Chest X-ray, AP view. Patient: 10 years old, sex F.
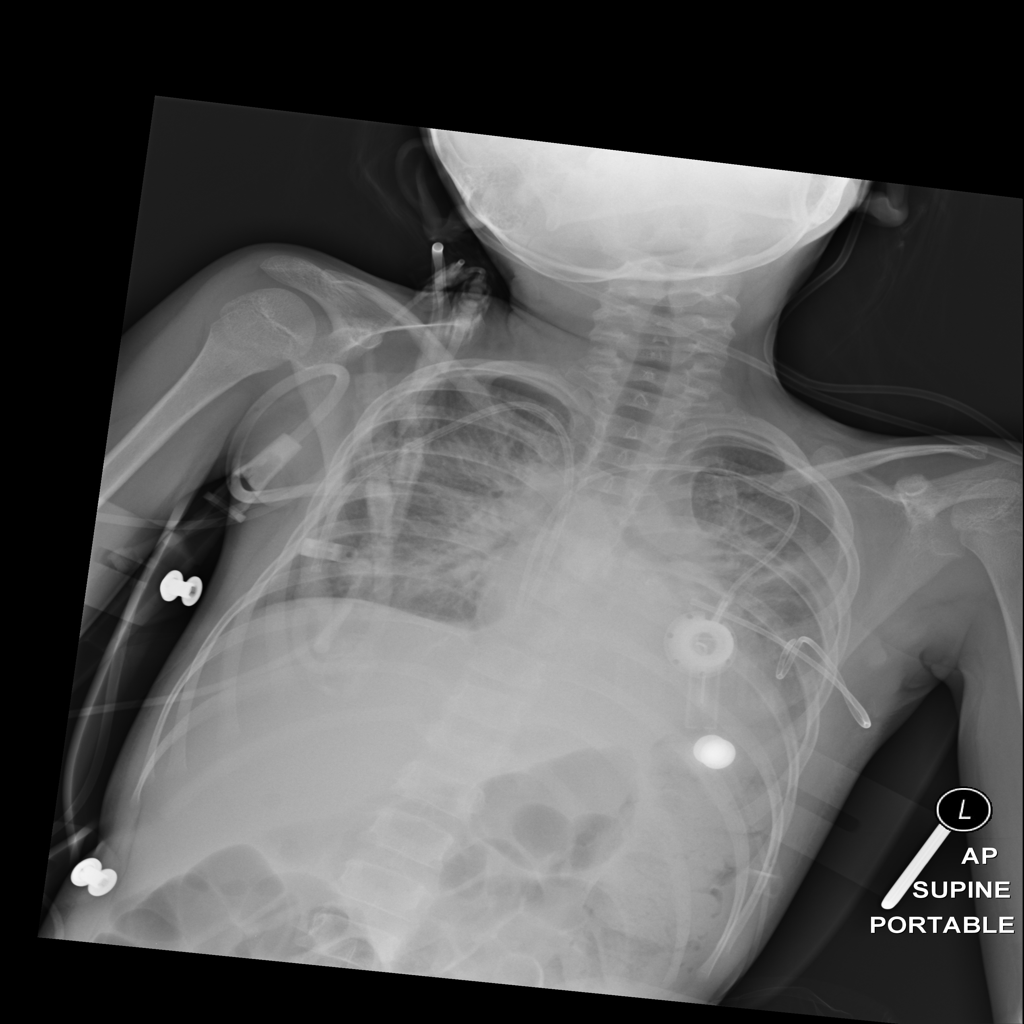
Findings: Consolidation, Effusion, Infiltration